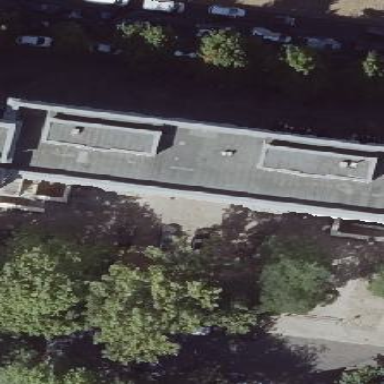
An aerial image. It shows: Building consisting of apartments.